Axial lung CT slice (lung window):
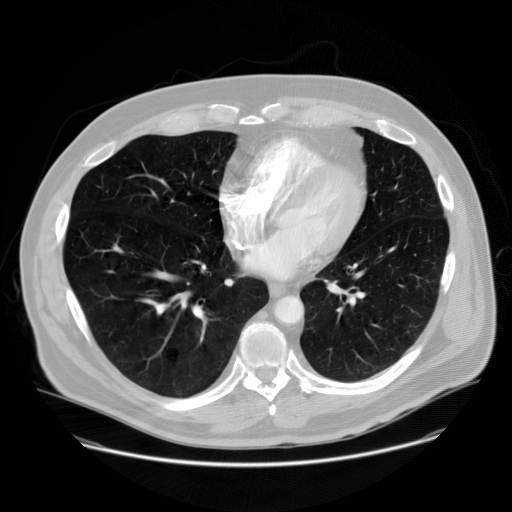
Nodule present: no